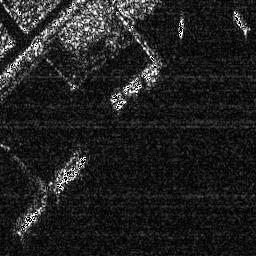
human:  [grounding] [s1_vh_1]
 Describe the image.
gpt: In the satellite image, there is  <ref>1 small ship </ref> <box>[[67, 5, 72, 15, 0]]</box> located at top right,  <ref>1 medium ship </ref> <box>[[89, 2, 96, 13, 0]]</box> located at top right,  <ref>1 medium ship </ref> <box>[[19, 60, 34, 75, 0]]</box> located at left,  <ref>1 medium ship </ref> <box>[[5, 79, 16, 91, 0]]</box> located at bottom left.